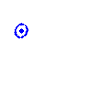
Particle: kaon